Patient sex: F
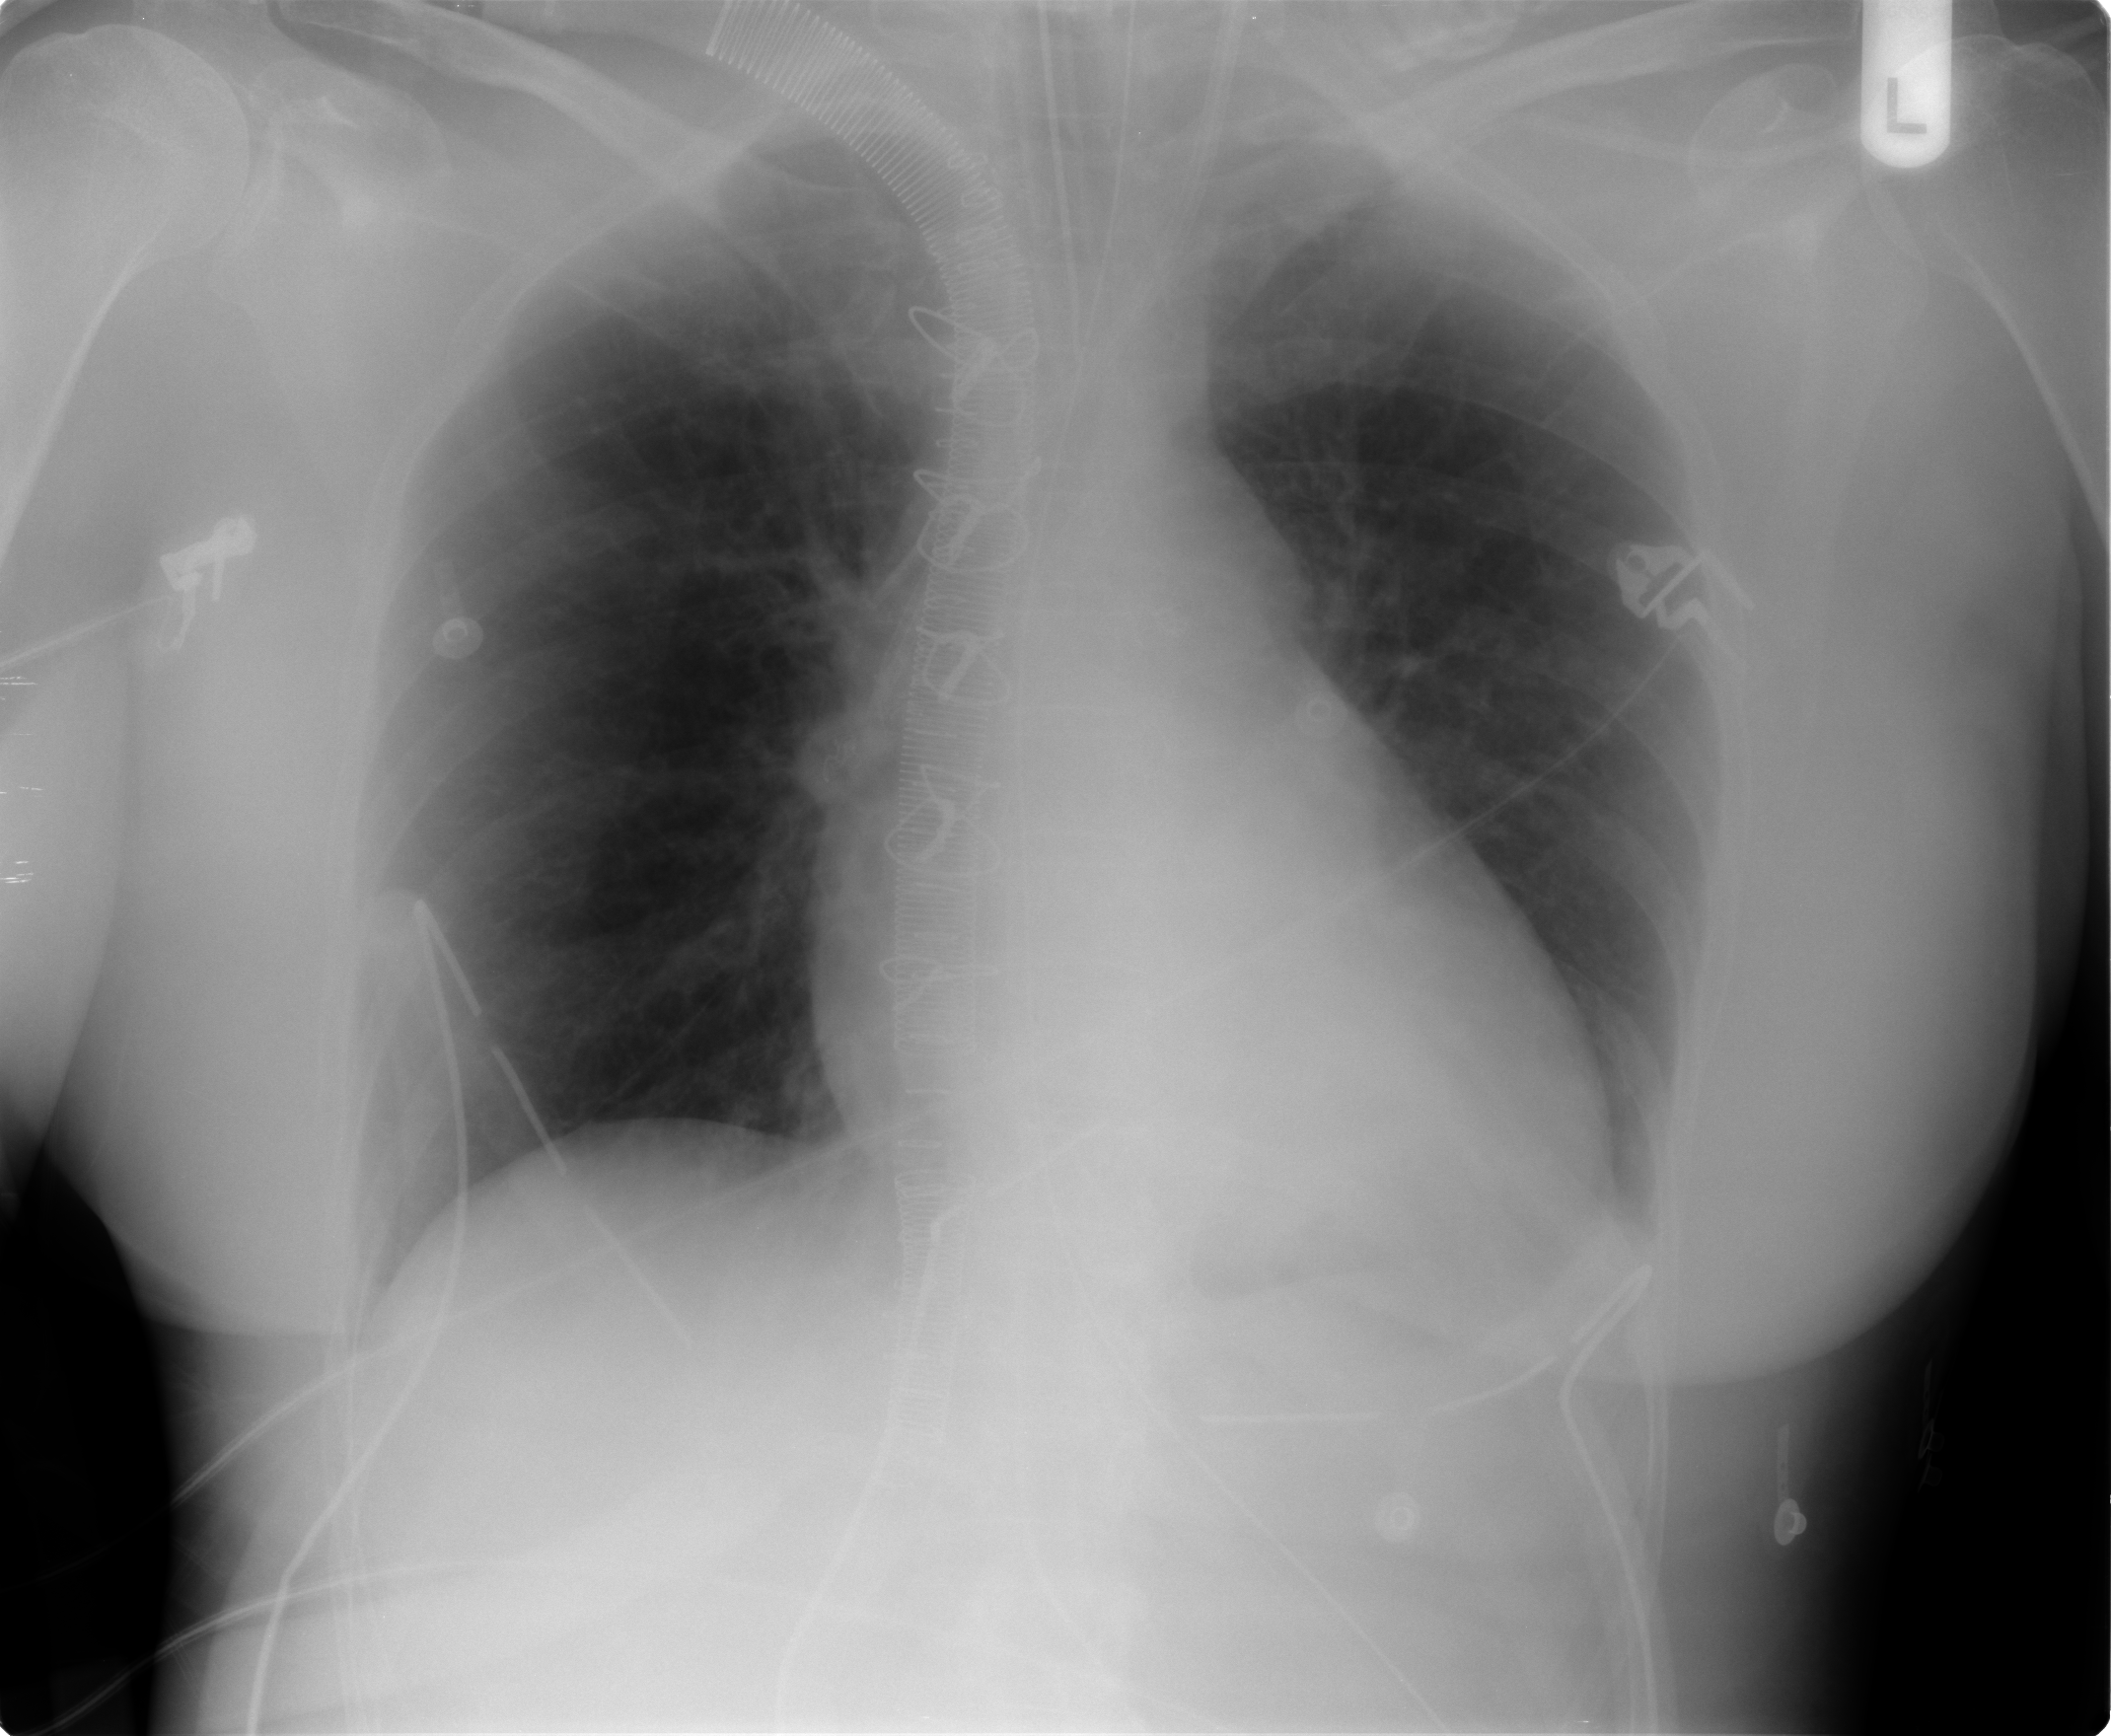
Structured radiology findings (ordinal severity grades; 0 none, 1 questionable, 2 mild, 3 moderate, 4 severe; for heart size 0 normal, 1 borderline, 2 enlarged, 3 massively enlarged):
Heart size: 1
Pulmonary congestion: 1
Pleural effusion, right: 0
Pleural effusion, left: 0
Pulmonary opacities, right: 0
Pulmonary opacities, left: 0
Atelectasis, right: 0
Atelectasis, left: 0